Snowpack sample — Rabbit Ears Pass, Jackson County, Colorado, USA (12/17/25, 1:08 PM MST)
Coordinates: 40.387, -106.625
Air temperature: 34 °F
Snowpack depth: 46 cm
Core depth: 40 cm
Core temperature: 28.4 °F
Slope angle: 6°, slope face: 165°
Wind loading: medium
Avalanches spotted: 0
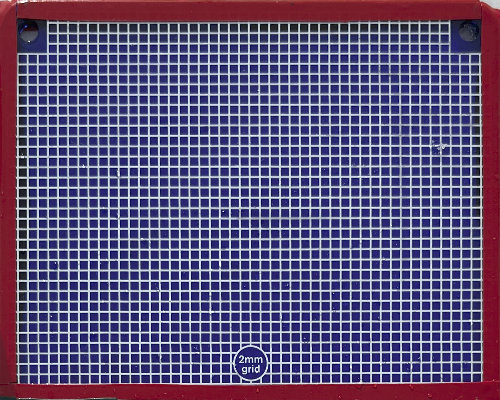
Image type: profile
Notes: No avalanches spotted nearby, although collected in a meadowy area with minimal risk on this face of the pass.